Current action and preconditions to check: trajectory_clear

Your task: For each precondition in the list above, predict whether it will hold at this action.

Consider the current scene as observed from the mobile robot's camera, and analyze the predicted future states of all dynamic agents (e.g., people, animals, vehicles, or any moving entities) within the NEXT SECOND.

IMPORTANT: Only answer "very likely" if you are absolutely certain—based on strong, clear evidence—that a dynamic agent will violate the precondition in the predicted future state. Do NOT answer "very likely" for unlikely, ambiguous, or low-probability risks.

Ask yourself for each precondition: Is there a high probability, with clear and convincing evidence, that the predicted future states of any dynamic agent will interfere with the predicted future state of the currently executing action within the NEXT SECOND, causing that precondition to fail?

Assess the risk level based on these predictions. Use "likely" or "very likely" if motions create a clear risk of interference.

Use "neutral" or "improbable" if agents are nearby but their predicted paths are clearly diverging or non-conflicting.

Failure Risk Categories: "very improbable", "improbable", "neutral", "likely", "very likely"

Answer Format: Output ONLY the probability_of_failure value from these categories: "very improbable", "improbable", "neutral", "likely", "very likely"

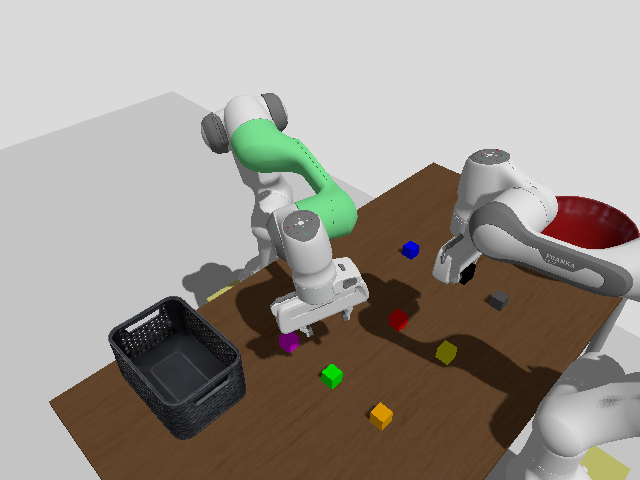

Answer: very improbable